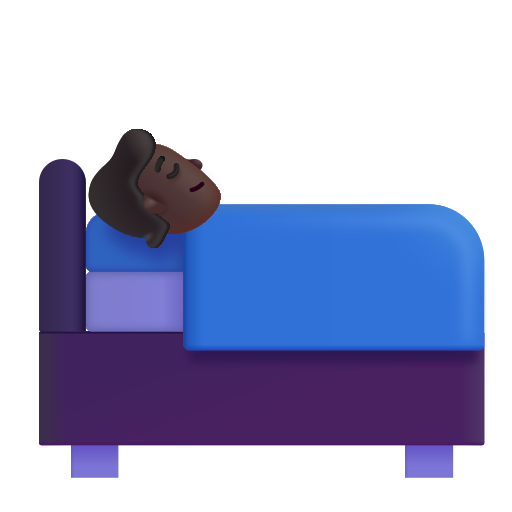
person in bed color dark